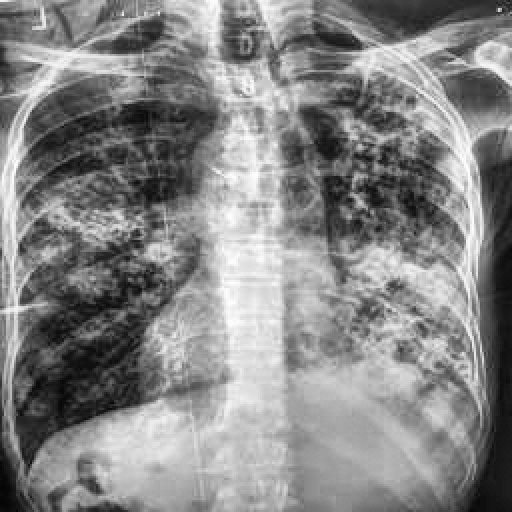
Finding: TUBERCULOSIS